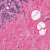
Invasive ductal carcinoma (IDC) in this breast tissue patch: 0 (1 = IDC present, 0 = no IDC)